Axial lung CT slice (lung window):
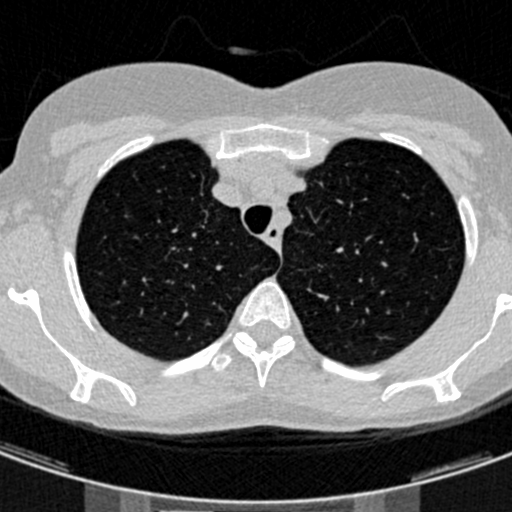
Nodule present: no